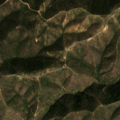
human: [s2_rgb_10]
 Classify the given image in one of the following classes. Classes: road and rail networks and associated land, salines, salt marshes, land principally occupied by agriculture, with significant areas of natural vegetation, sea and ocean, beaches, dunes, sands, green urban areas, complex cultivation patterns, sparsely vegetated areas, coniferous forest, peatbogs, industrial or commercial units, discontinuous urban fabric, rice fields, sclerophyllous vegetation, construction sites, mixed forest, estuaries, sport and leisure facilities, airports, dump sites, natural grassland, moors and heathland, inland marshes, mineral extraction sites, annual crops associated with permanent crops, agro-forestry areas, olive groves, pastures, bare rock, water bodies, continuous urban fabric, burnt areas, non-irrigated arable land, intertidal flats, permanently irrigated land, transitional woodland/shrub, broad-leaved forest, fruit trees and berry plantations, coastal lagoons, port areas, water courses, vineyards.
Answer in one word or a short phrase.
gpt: broad-leaved forest, sclerophyllous vegetation, transitional woodland/shrub